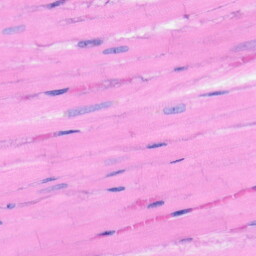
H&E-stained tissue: Heart